Question: I have three columns. Middle column is fixed content 600 pixels wide. How to make left and right columns to fill rest of the available space? I realized it is much more difficult than it seems. Is it possible with pure CSS?

Something similar to following jsfiddle example, but content width should be fixed.
jsfiddle.net/4EN4P/
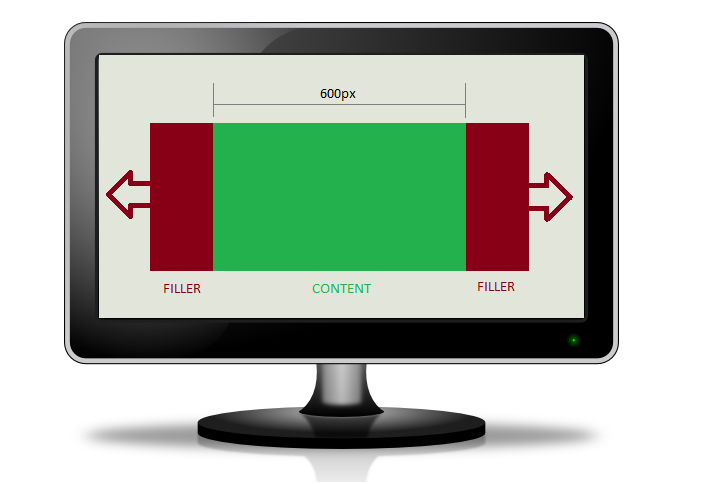
Answer: Instead of using multiple columns, just use the content column with 'margin: 0 auto' and not floated and set the background color on the container. You can remove all elements and styles for the left/right columns. This of course assumes that those columns have no content.
<URL>